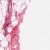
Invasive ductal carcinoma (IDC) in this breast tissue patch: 0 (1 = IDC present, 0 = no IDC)